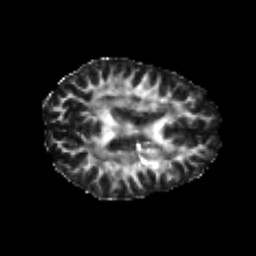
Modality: FA
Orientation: axial
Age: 25
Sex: female
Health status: healthy
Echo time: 0.074 s